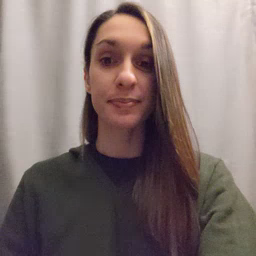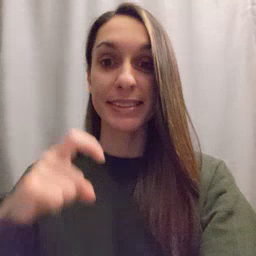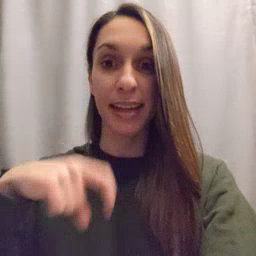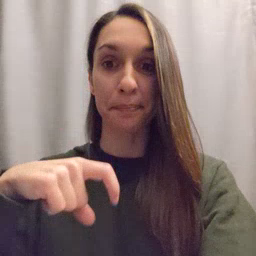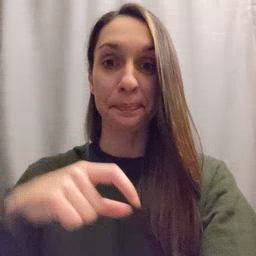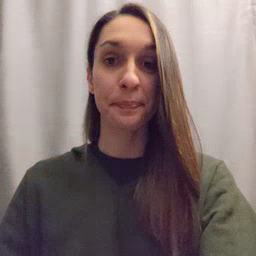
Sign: time